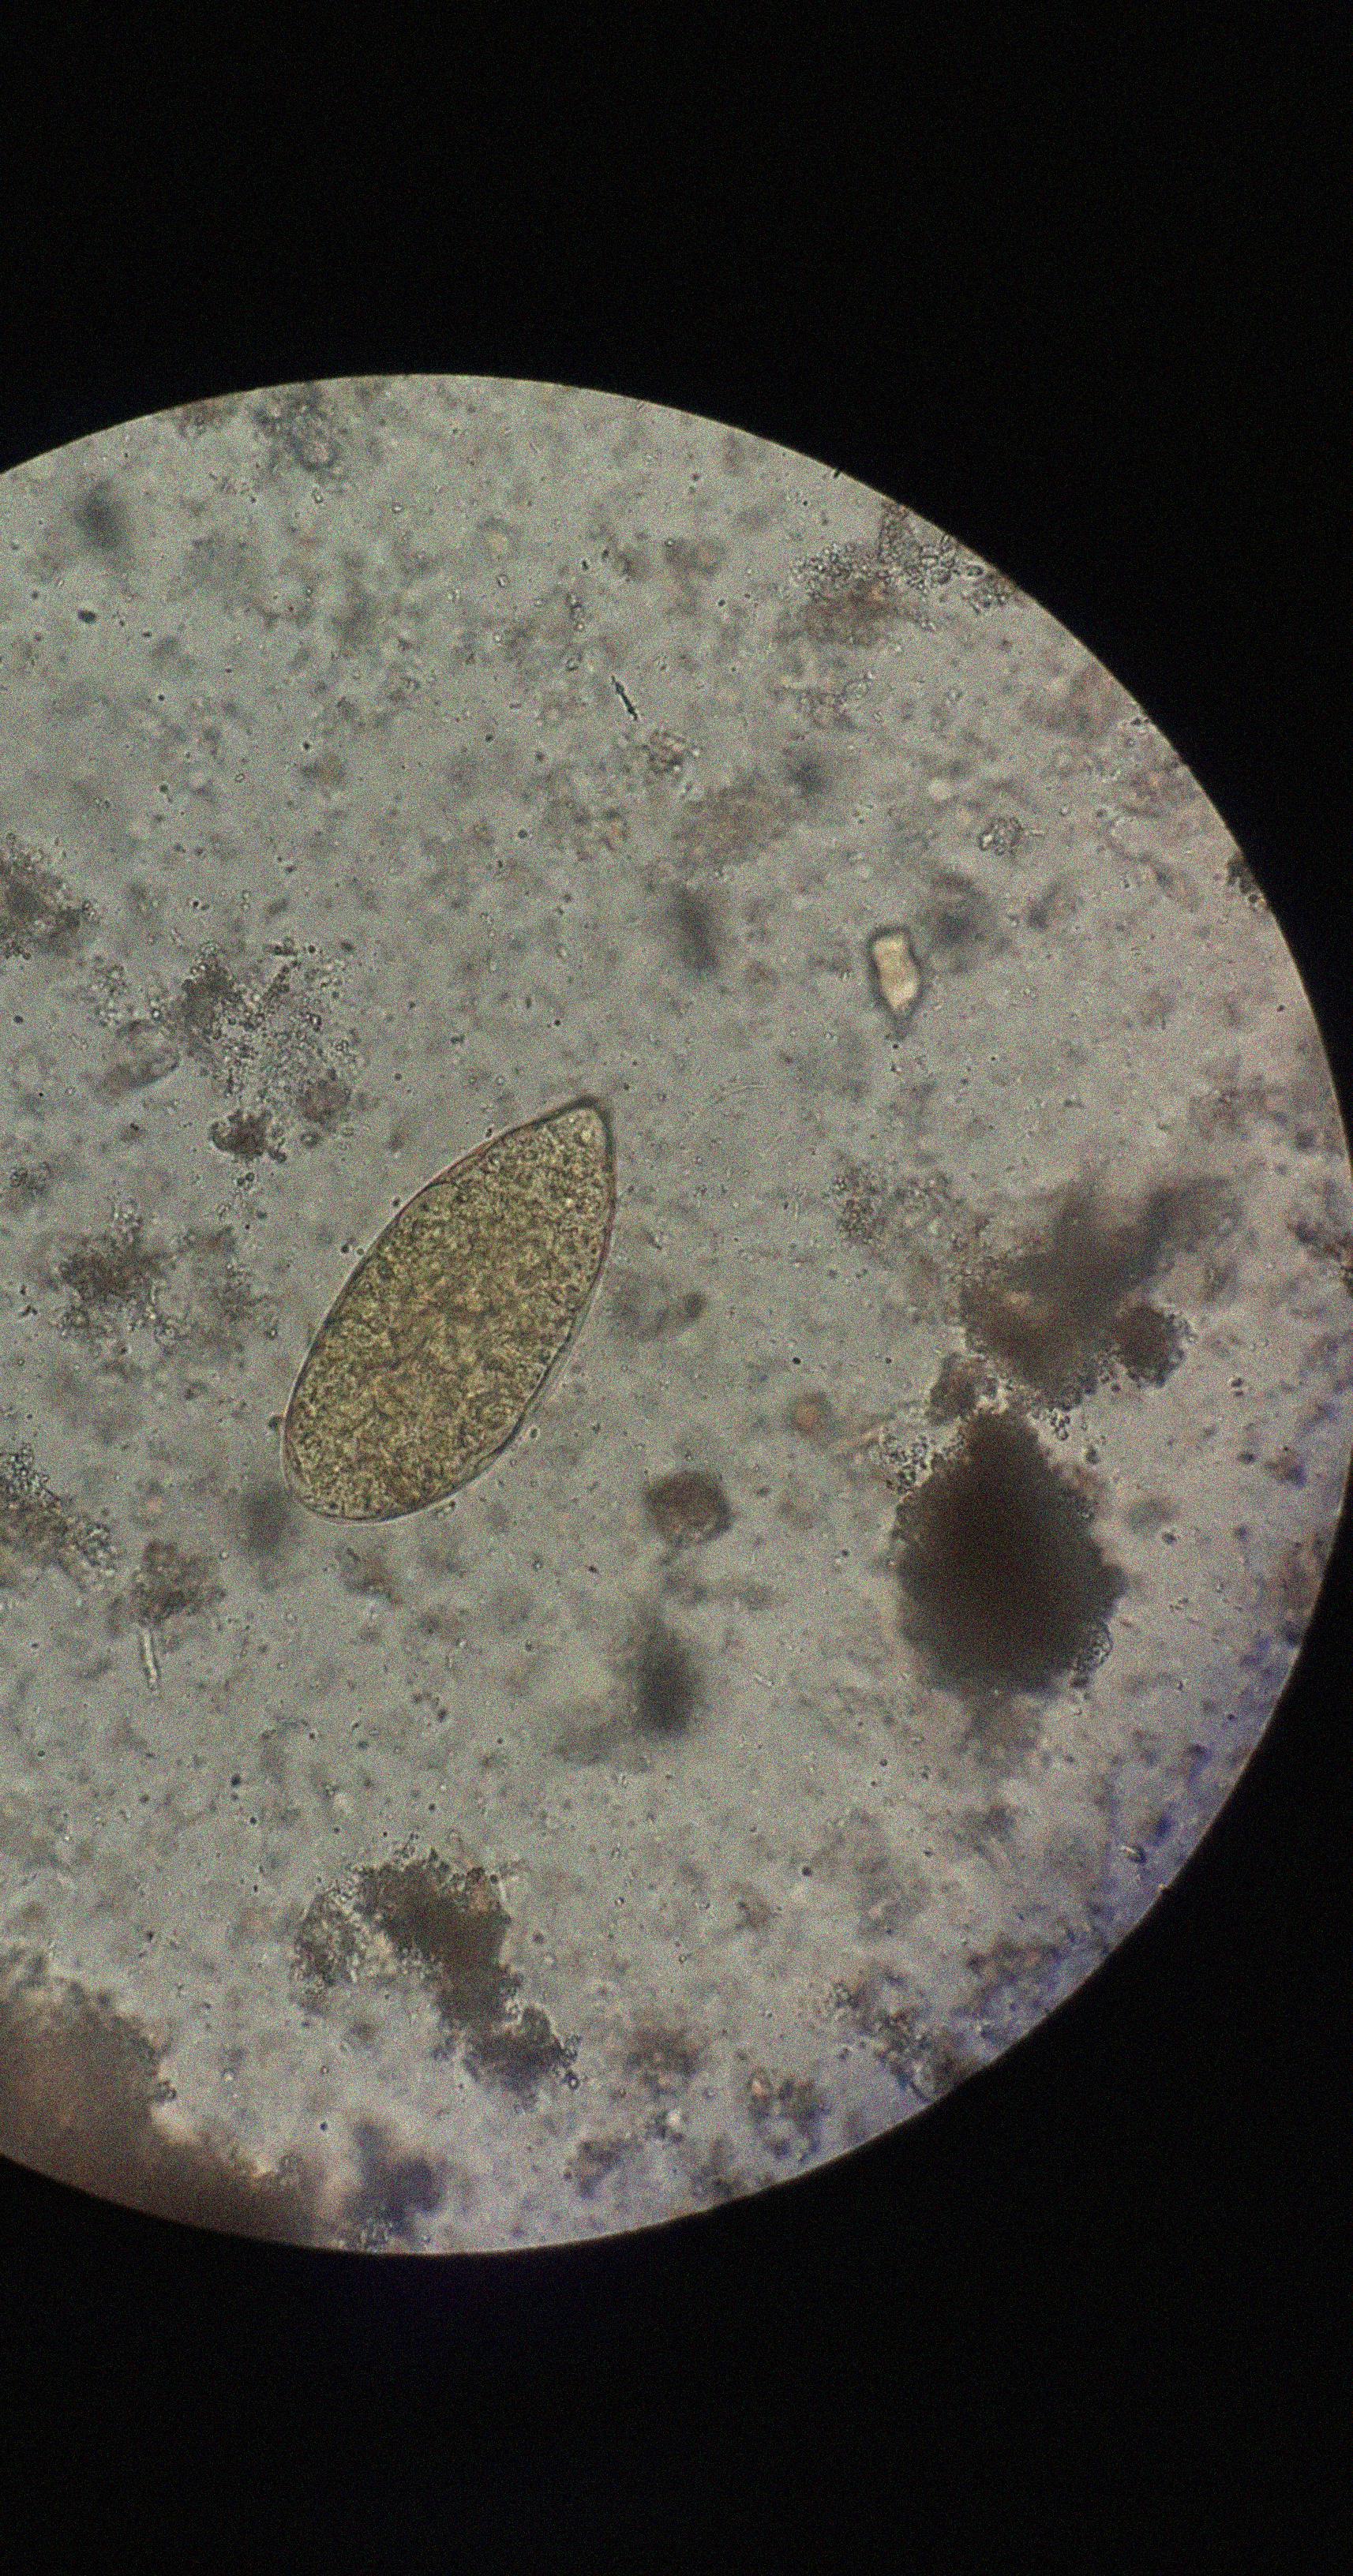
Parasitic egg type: Fasciolopsis buski